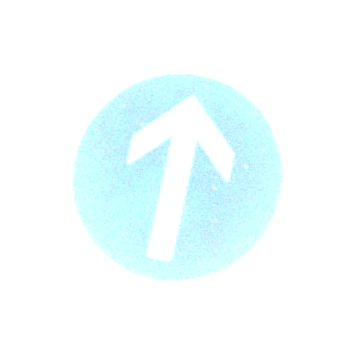
Verkehrszeichen: VorgeschriebeneFahrtrichtungGeradeaus
Umgebung: Outdoor, Nature
Tageszeit: MorningAfternoon
Wetter: PartlyCloudy
Licht: Natural
Jahreszeit: NotSpecified
Kontrast: HighContrast